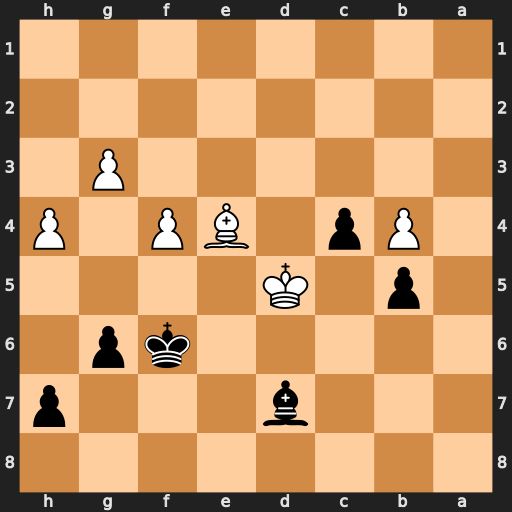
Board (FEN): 8/3b3p/5kp1/1p1K4/1Pp1BP1P/6P1/8/8
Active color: b
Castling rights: -
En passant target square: -
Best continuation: Bf5 Bf3 c3